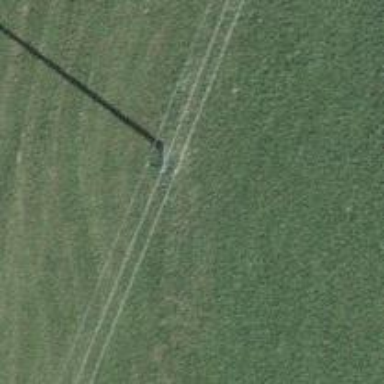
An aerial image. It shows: Power pole.